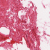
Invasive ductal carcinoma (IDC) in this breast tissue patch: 0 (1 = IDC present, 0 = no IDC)